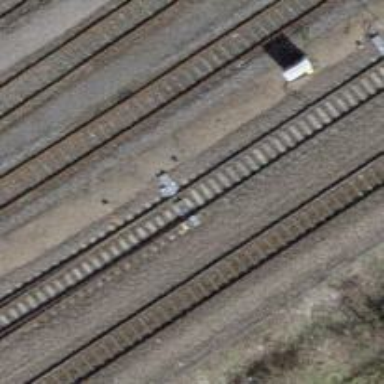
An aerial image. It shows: Railway track with single rail.